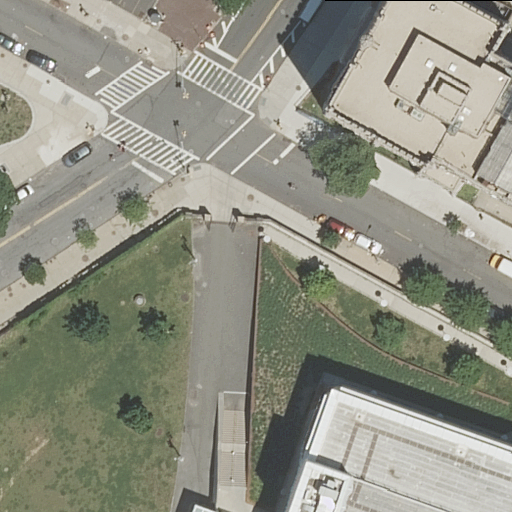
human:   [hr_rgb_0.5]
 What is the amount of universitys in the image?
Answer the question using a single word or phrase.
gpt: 1

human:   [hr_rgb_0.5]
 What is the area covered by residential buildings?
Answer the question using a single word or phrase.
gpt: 135m2

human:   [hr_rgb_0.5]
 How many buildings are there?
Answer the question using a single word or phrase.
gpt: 2

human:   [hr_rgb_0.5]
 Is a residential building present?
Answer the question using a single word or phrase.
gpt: yes

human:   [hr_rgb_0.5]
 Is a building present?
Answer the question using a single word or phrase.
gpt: yes

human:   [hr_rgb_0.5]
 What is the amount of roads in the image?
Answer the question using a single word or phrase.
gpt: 5

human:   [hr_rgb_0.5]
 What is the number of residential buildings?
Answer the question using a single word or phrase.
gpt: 1

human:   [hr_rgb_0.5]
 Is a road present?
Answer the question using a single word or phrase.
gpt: yes

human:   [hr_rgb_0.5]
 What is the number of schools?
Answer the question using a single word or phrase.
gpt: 1

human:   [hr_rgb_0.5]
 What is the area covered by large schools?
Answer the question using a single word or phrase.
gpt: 5585m2

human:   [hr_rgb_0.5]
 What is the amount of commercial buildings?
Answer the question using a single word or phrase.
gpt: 0

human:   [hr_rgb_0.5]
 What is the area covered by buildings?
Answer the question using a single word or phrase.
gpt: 3635m2

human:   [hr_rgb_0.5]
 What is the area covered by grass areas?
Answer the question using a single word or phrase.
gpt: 569m2

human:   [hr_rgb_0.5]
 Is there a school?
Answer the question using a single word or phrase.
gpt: yes

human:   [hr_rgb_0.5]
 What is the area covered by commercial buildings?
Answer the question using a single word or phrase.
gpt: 0m2

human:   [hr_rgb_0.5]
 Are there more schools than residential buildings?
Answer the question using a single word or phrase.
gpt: no

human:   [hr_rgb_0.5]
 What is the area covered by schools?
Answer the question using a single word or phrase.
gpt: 5585m2

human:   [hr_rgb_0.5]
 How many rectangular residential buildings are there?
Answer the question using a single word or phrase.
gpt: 1

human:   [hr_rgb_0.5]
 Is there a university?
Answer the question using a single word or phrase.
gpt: yes

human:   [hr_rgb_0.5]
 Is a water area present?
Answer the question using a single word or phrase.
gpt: no

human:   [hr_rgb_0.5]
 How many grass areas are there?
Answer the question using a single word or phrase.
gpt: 1

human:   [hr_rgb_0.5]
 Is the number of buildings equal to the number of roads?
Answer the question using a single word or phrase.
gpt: no

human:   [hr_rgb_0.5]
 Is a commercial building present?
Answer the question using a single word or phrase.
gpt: no

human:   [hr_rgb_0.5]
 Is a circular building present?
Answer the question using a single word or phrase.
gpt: no

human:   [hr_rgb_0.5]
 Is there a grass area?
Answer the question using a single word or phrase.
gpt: yes

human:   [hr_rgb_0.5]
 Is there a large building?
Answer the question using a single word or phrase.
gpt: yes

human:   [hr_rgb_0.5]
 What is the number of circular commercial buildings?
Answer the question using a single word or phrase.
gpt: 0

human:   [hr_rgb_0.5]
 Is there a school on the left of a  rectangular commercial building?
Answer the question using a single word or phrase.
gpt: no

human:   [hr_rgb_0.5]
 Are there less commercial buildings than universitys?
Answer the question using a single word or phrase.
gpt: yes

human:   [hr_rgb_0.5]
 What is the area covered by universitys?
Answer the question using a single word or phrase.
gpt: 7587m2

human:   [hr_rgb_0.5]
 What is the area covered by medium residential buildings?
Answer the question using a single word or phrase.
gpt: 135m2

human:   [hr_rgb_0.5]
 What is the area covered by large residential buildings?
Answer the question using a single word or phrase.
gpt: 0m2

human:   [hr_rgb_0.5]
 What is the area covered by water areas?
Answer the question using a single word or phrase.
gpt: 0m2

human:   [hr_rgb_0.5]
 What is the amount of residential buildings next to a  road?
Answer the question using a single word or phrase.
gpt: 1

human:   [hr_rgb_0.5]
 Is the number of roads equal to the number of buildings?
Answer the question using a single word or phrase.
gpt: no

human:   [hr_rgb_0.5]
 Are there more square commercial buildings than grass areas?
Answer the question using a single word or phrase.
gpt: no

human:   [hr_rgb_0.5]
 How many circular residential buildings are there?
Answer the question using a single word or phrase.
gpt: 0

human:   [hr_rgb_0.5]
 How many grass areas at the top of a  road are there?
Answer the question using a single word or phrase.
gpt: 0

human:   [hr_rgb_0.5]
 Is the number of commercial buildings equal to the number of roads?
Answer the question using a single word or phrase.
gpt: no

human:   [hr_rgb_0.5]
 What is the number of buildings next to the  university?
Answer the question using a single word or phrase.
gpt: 2

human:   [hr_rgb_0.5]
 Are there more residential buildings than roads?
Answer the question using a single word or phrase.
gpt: no

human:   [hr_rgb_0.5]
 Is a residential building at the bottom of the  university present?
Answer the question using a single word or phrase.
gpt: no

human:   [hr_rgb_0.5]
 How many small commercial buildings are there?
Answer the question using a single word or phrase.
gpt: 0

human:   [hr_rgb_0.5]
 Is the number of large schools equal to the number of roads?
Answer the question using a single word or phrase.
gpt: no

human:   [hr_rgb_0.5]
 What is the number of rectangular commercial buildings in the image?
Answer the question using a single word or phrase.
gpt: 0

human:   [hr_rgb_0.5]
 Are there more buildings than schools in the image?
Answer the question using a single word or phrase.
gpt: yes

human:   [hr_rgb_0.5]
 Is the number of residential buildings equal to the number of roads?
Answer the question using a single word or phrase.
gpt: no

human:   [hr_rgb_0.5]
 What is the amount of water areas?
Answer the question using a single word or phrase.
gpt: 0

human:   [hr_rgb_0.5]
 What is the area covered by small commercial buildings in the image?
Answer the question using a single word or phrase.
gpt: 0m2

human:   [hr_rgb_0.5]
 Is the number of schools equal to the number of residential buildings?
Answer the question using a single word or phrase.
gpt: yes

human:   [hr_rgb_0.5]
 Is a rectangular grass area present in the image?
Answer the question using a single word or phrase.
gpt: no

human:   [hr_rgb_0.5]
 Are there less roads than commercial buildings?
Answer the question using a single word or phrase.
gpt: no

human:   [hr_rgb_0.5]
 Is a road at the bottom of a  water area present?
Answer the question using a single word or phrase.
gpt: no

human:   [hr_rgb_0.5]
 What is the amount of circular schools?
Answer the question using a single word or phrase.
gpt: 0

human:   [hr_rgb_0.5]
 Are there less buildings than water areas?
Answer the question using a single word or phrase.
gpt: no

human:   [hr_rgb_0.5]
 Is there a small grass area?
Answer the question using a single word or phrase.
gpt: no

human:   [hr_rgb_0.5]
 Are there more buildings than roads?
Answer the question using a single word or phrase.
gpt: no

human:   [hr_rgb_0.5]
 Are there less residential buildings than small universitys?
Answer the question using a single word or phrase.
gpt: no

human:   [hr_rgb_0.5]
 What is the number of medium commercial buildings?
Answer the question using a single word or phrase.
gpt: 0

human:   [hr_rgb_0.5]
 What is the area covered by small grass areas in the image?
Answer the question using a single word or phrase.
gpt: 0m2

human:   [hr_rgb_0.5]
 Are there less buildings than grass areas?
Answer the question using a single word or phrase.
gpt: no

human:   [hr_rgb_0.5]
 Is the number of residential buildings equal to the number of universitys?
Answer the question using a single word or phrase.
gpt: yes

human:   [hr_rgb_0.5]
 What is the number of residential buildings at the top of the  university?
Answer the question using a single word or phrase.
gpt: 1

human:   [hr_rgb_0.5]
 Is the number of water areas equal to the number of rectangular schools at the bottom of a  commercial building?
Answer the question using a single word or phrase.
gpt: yes